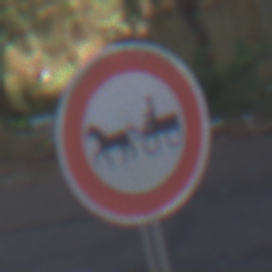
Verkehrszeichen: VerbotGespannfuhrwerke
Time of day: Midday
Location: Roofed (Underpass)
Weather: Clear
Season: NotSpecified
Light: Natural